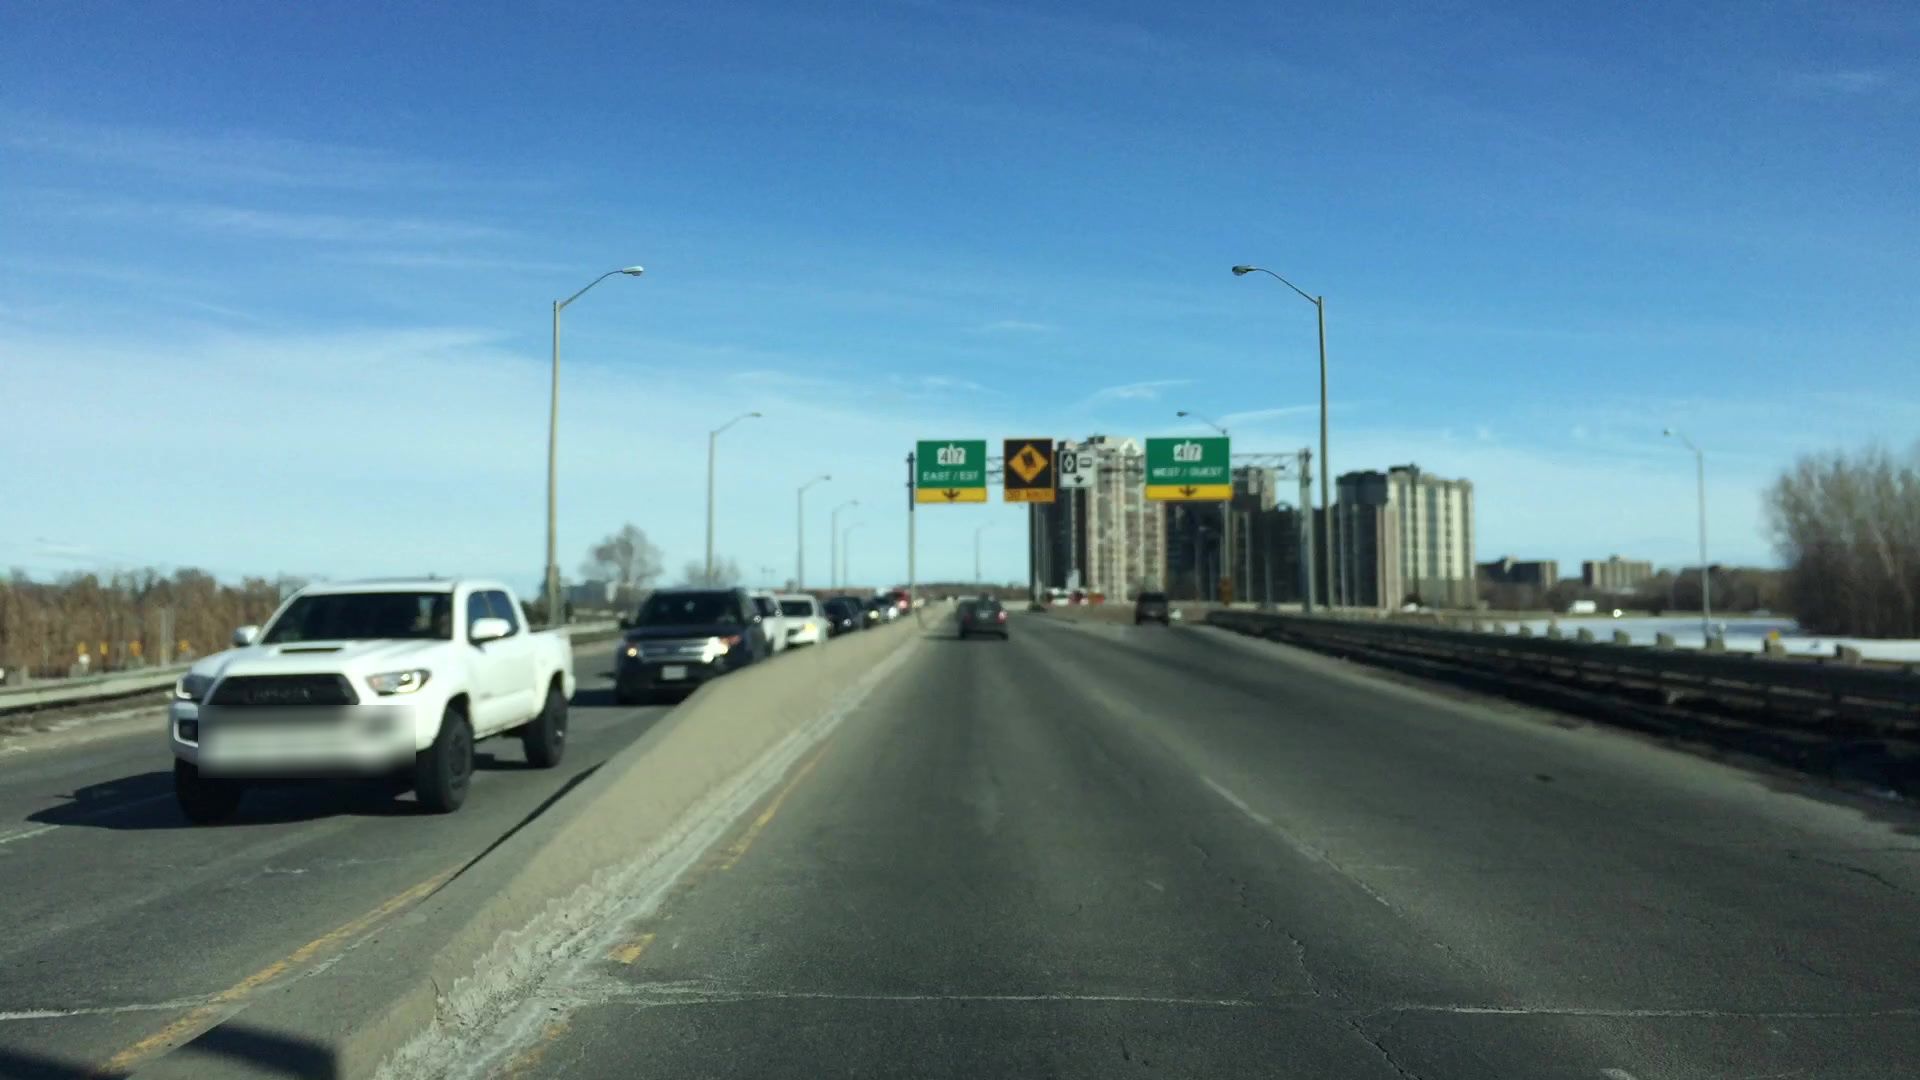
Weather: snowy
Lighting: day
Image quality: good
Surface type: driving surface
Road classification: primary, motorway_link
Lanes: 2
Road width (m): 1.5
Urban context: urban centre
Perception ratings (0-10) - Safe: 5.51, Lively: 2.65, Beautiful: 1, Boring: 7.77, Depressing: 5.77, Wealthy: 3.46